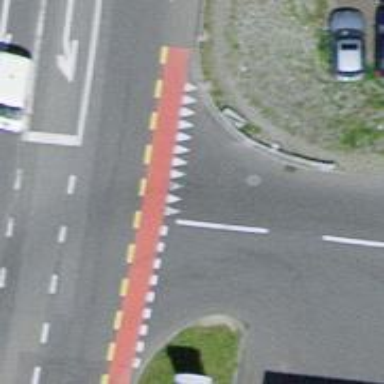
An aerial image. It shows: Road with "give way" sign.